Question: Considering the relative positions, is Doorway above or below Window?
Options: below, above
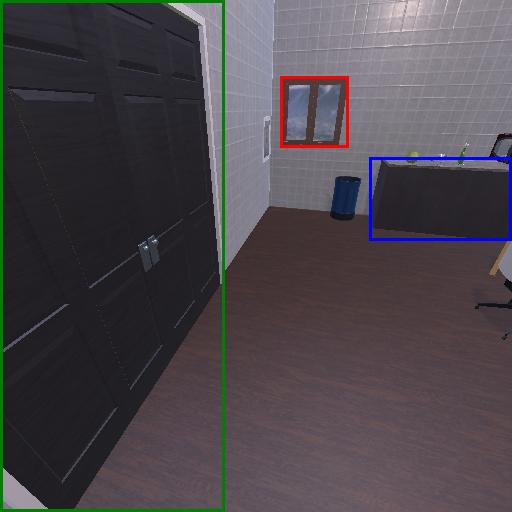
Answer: below